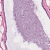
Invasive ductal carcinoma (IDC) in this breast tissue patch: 0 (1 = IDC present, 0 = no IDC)